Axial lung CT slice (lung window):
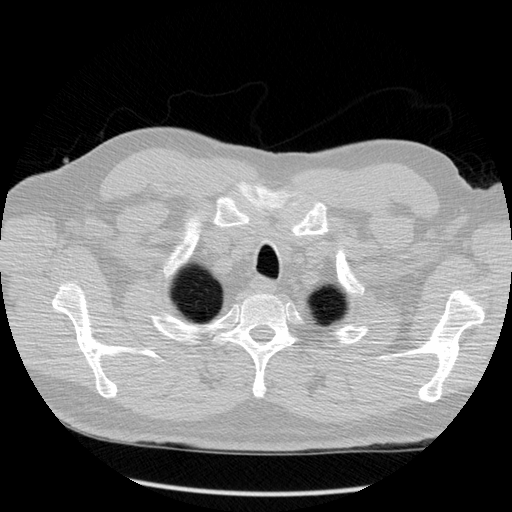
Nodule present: no